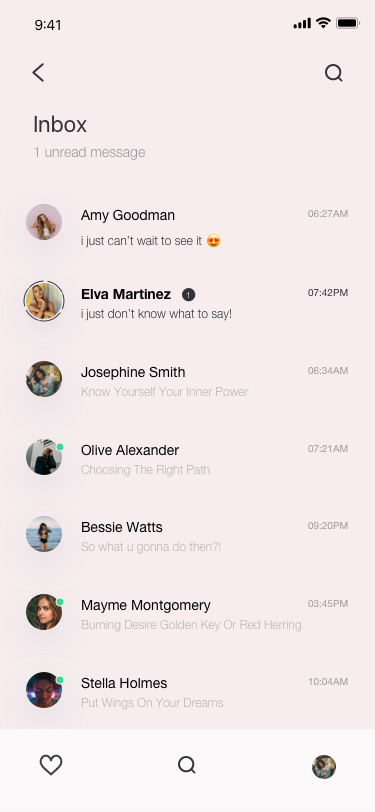
Text in this UI design:
i just can’t wait to see it 😍
Amy Goodman
06:27AM
i just don’t know what to say!
Elva Martinez
07:42PM
1
Know Yourself Your Inner Power
Josephine Smith
06:34AM
Choosing The Right Path
Olive Alexander
07:21AM
So what u gonna do then?!
Bessie Watts
09:20PM
Burning Desire Golden Key Or Red Herring
Mayme Montgomery
03:45PM
Put Wings On Your Dreams
Stella Holmes
10:04AM
Inbox
1 unread message